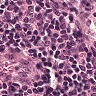
Metastatic tissue present: no